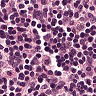
Metastatic tissue present: no